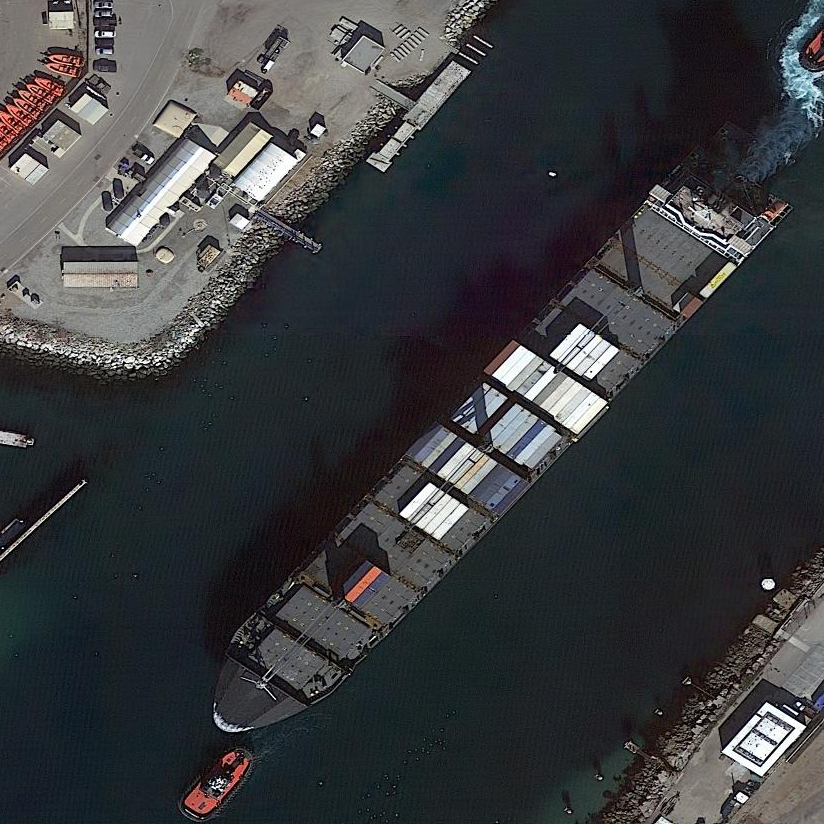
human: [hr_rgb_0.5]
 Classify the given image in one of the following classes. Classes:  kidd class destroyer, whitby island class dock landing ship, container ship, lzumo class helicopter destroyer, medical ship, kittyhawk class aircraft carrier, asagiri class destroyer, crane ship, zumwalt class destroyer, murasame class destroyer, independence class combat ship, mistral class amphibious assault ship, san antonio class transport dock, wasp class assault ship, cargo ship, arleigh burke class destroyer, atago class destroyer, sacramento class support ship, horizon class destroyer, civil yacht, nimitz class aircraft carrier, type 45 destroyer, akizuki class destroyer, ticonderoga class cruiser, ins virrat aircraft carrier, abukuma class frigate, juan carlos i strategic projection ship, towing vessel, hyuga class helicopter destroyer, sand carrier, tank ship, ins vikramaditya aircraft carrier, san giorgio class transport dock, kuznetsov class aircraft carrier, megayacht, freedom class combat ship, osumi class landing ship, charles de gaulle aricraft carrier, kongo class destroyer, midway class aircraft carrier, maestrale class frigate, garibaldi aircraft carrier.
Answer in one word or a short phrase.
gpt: Container ship